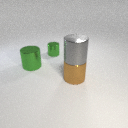
large green metal cylinder to the left of large brown metal cylinder